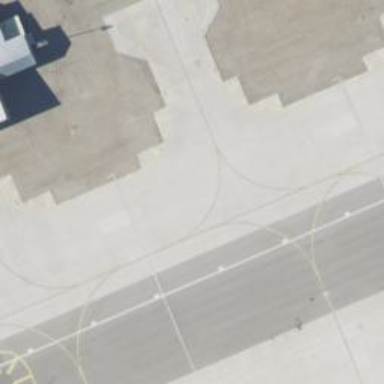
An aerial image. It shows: View of taxiway at the airport.